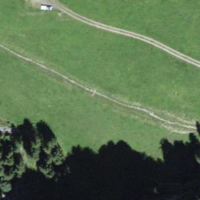
EUNIS habitat code: 24
Species observed at this site:
Caltha palustris